Question: I have an event code
I run it using console.log() and found the value of the console.log I run is []
why, i need help from master code vue, please help me
'''
uploadFile() {
let file = this.file;
const filedata = new FormData();
filedata.append("name", "my-file");
filedata.append("file", file);
console.log(filedata);
this.$store.dispatch("postDataUpload", { filedata }).then(
(response) => {
// this.data = response.data
},
(error) => {}
);
},
'''

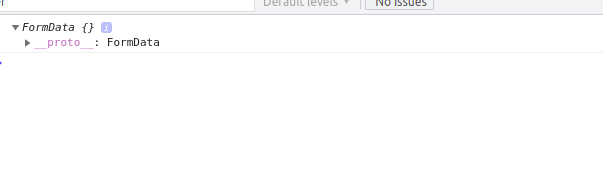
Answer: Your 'FormData' object actually isn't empty, it's just that the data it contains isn't shown in the console like it would were it a plain object. You have to extract the entries as an array to see the data it contains.
'''
const d = new FormData()
d.append('foo', 'bar')
// Logging the object directly isn't very helpful
// (data isn't shown in console)
console.log(d)
// Log the [key, value] entries as an array
console.log([...d.entries()])
'''
Refer to the <URL> for methods to access the data it contains. It's a map-like object, so expect similar methods.